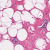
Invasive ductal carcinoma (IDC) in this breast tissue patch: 0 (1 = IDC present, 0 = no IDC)